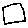
Label: square